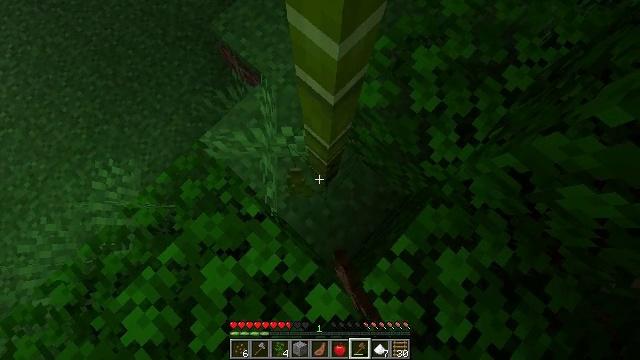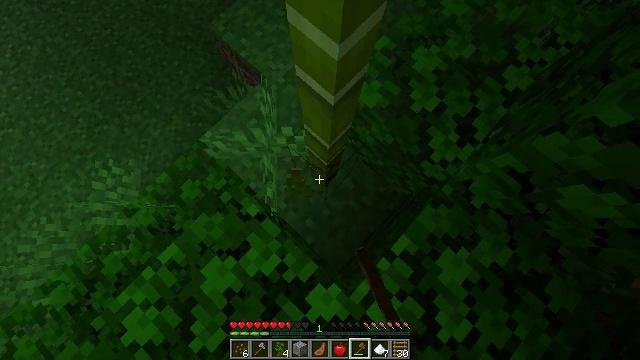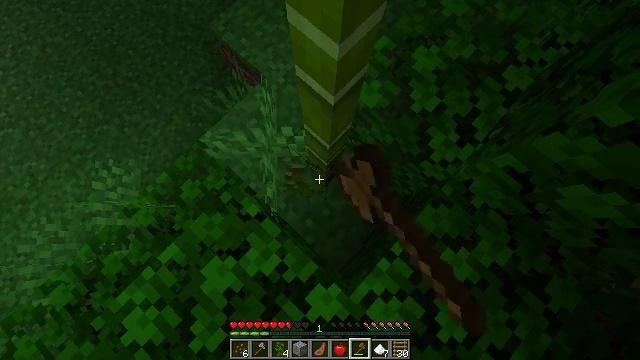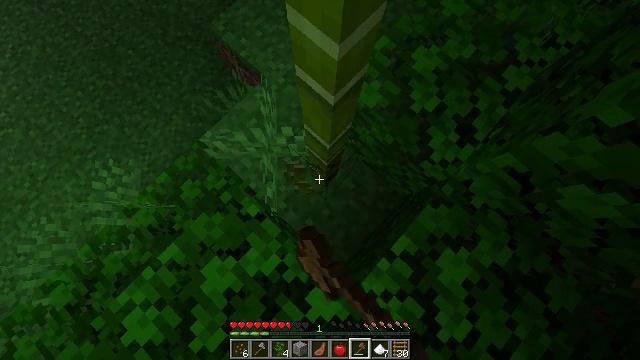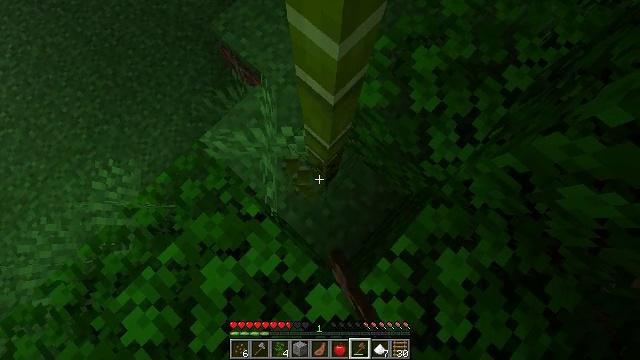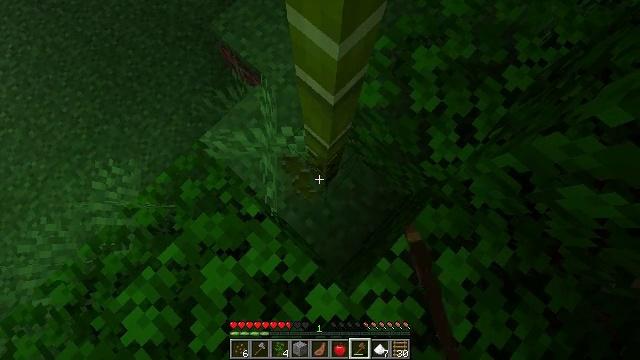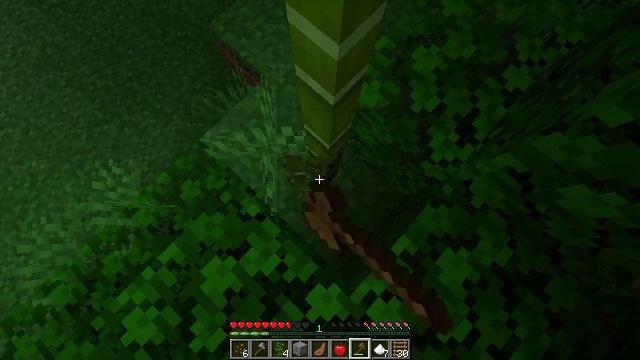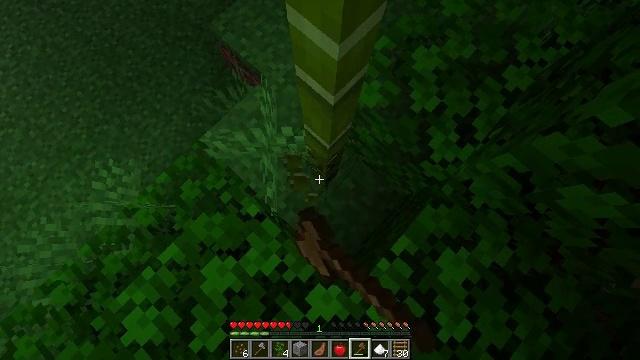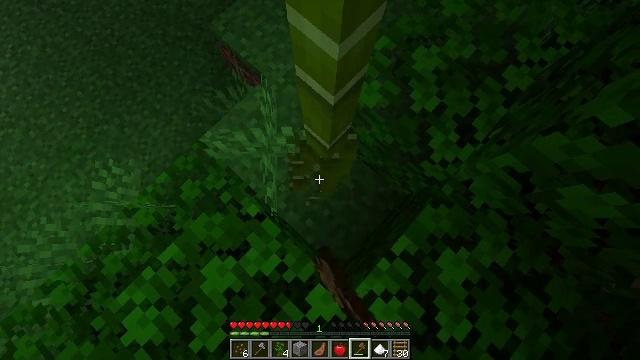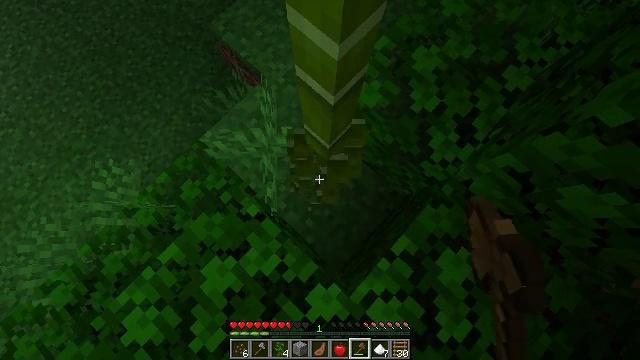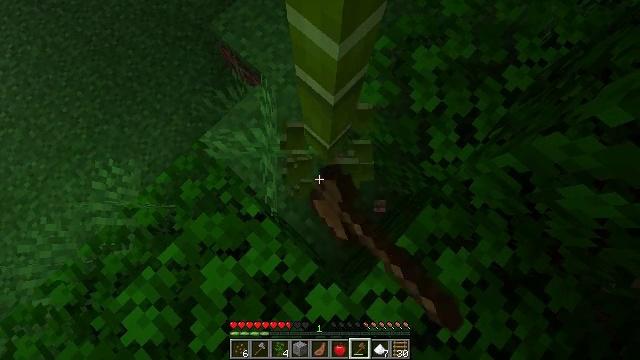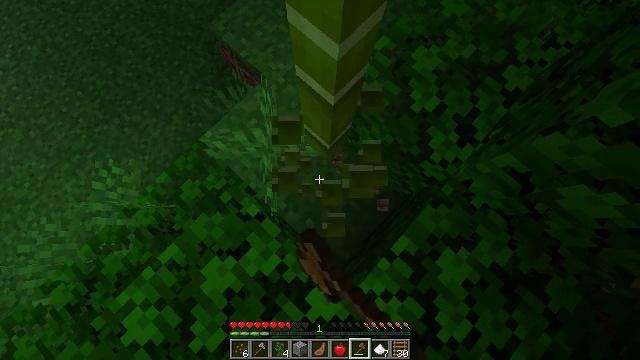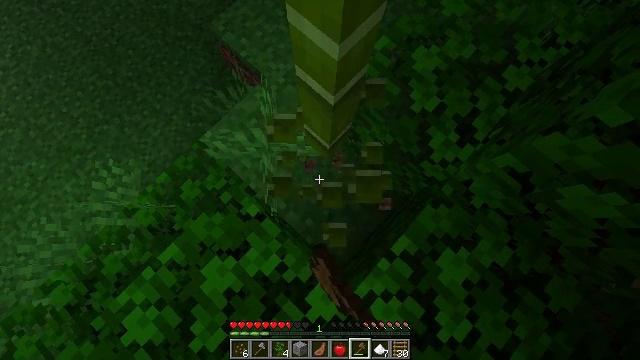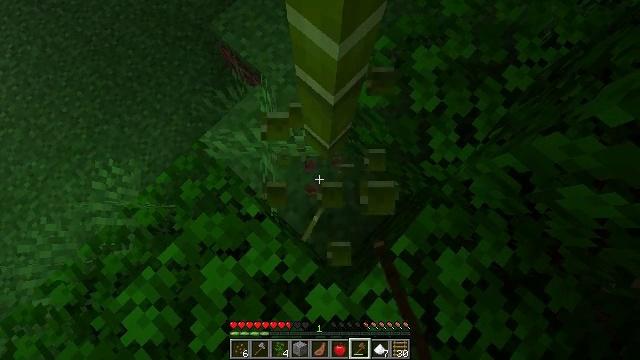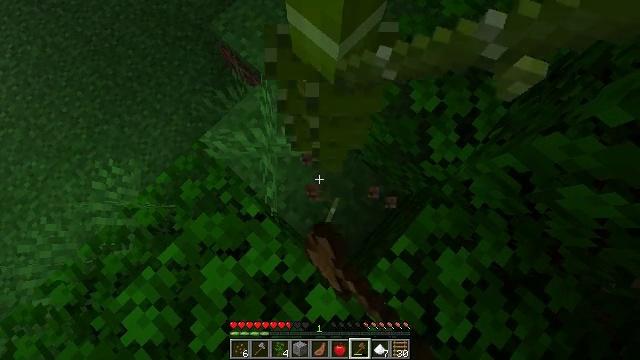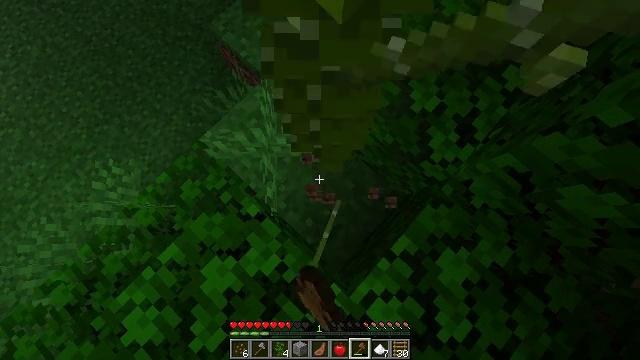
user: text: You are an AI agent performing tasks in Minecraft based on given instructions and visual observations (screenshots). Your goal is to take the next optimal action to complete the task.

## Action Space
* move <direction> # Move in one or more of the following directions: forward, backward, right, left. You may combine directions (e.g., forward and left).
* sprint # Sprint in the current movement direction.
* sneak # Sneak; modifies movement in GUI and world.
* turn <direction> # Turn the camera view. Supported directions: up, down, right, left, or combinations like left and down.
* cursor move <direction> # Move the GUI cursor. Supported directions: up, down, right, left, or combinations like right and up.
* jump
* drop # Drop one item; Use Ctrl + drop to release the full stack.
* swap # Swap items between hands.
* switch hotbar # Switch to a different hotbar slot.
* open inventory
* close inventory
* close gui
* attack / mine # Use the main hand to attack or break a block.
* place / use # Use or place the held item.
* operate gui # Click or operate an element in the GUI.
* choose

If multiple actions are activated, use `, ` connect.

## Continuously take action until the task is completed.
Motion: motion action
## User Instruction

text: Collect some bamboo.
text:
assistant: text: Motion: attack / mine
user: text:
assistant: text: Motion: attack / mine
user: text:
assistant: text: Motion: attack / mine
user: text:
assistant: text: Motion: attack / mine
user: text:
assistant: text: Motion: attack / mine
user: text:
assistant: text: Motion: attack / mine
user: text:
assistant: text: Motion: attack / mine
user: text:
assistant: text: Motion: attack / mine
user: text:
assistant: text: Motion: attack / mine
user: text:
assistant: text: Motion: attack / mine
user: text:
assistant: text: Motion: attack / mine
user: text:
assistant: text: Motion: attack / mine
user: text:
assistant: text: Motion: attack / mine
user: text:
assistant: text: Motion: attack / mine
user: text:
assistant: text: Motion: attack / mine
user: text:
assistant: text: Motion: attack / mine
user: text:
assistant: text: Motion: move forward, attack / mine
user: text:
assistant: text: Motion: move forward
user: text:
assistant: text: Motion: move forward
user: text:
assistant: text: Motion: move forward
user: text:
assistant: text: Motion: move forward
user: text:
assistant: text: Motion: move forward
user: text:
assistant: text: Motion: no_op
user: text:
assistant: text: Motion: no_op
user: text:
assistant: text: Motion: no_op
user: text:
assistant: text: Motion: no_op
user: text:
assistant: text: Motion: no_op
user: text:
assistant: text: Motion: no_op
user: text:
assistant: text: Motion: no_op
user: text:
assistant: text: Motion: no_op